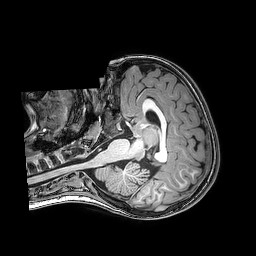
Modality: T1w
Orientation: axial
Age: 6
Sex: male
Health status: healthy